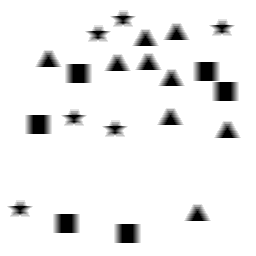
Squares: 6
Triangles: 9
Stars: 6
Total shapes: 21